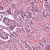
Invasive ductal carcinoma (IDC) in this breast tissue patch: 1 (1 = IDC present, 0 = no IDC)